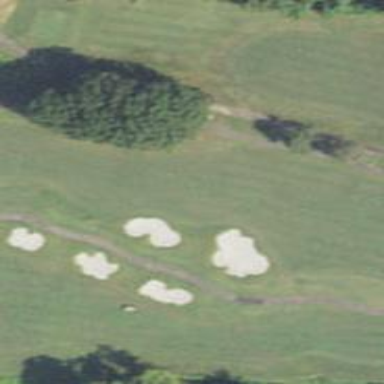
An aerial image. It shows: Golf hole.